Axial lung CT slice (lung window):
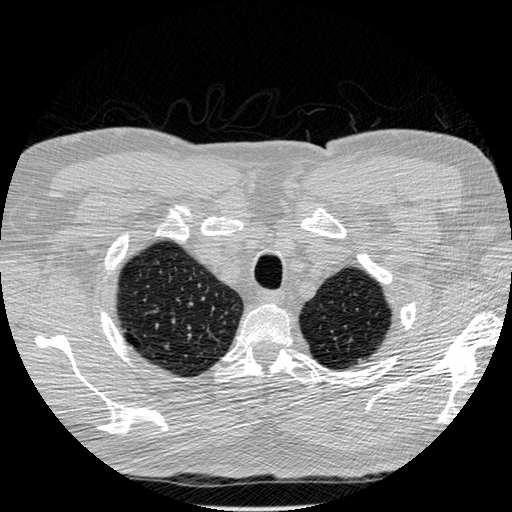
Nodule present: no